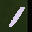
Label: 1